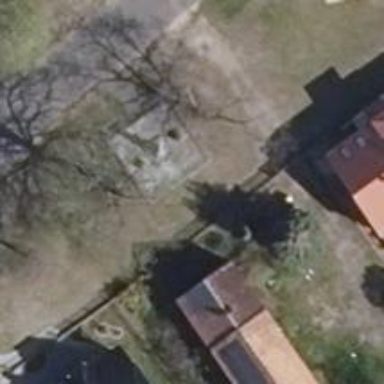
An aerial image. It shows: Historical war memorial.